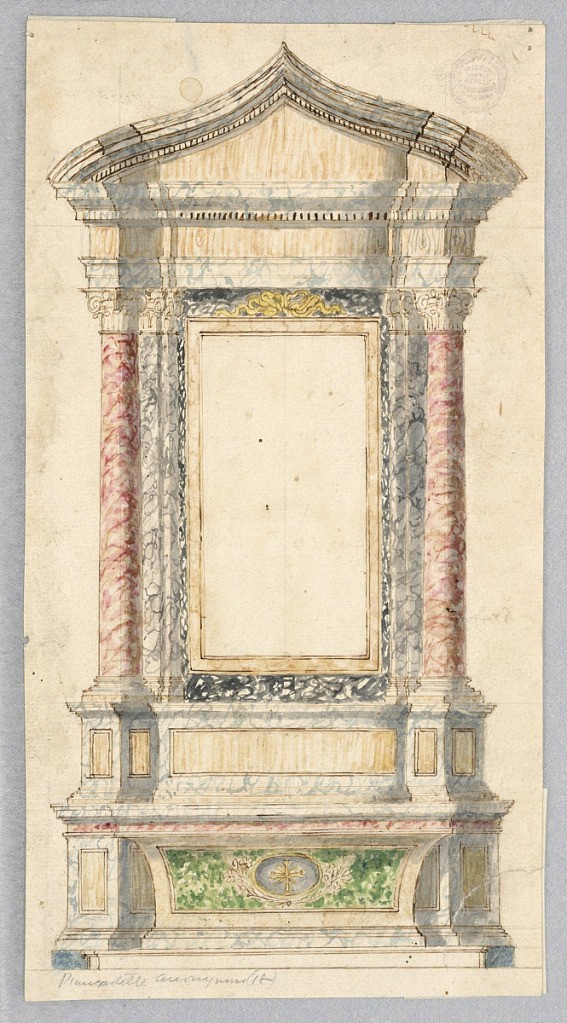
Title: Project: the elevation of an altar, intended to be executed with colored marbles
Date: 1770–1790
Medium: Pencil, pen, ink, brush and various water colors on paper.
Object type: Drawing
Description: Vertical composition of an altar. The mensa is shaped like a bathtub sarcophagus and stands in front of a dado. The retable also has a dado with columns standing on the oblique sides. Above the entablature is a pediemnt with a monkey-back.